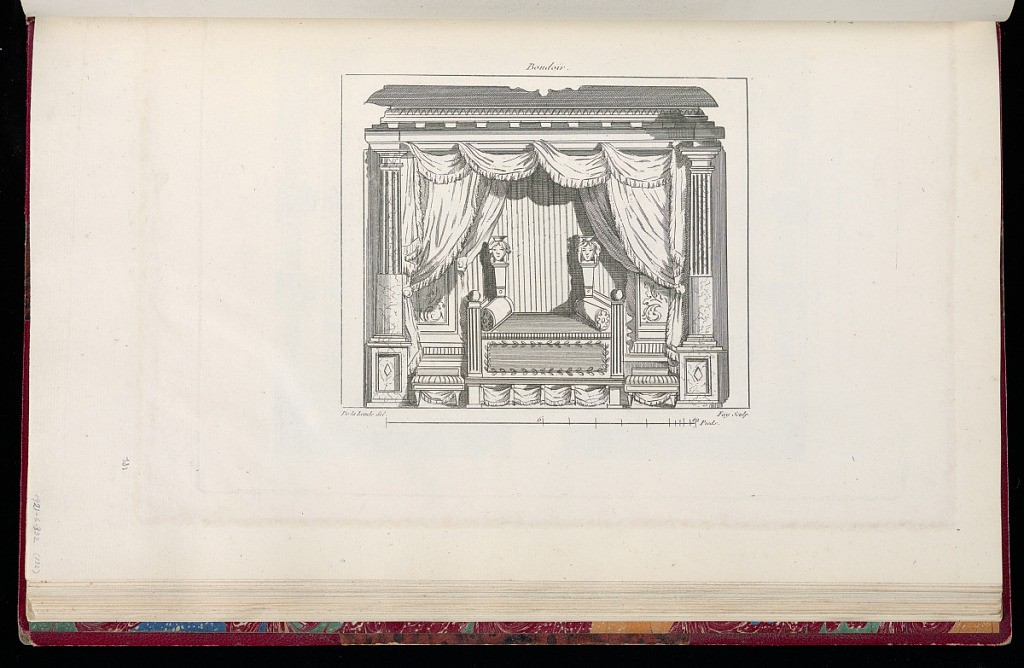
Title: Boudoir
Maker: Richard de Lalonde, French, active 1780–96
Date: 1780-1789
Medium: Etching on off-white laid paper
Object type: Print
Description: Design for a bed under a canopy of drapery. The room is decorated with fluted columns and pedestals with busts, scrolls, and branches. The plate is signed and numbered.